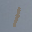
Label: 1